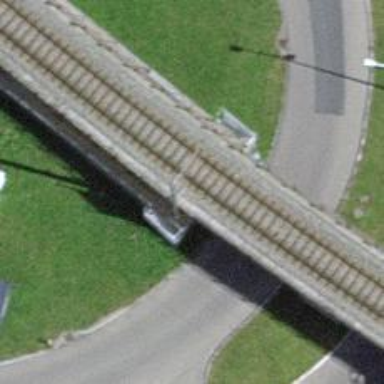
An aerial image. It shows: Viaduct bridge with single electrified railway track featuring contact line.